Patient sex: F
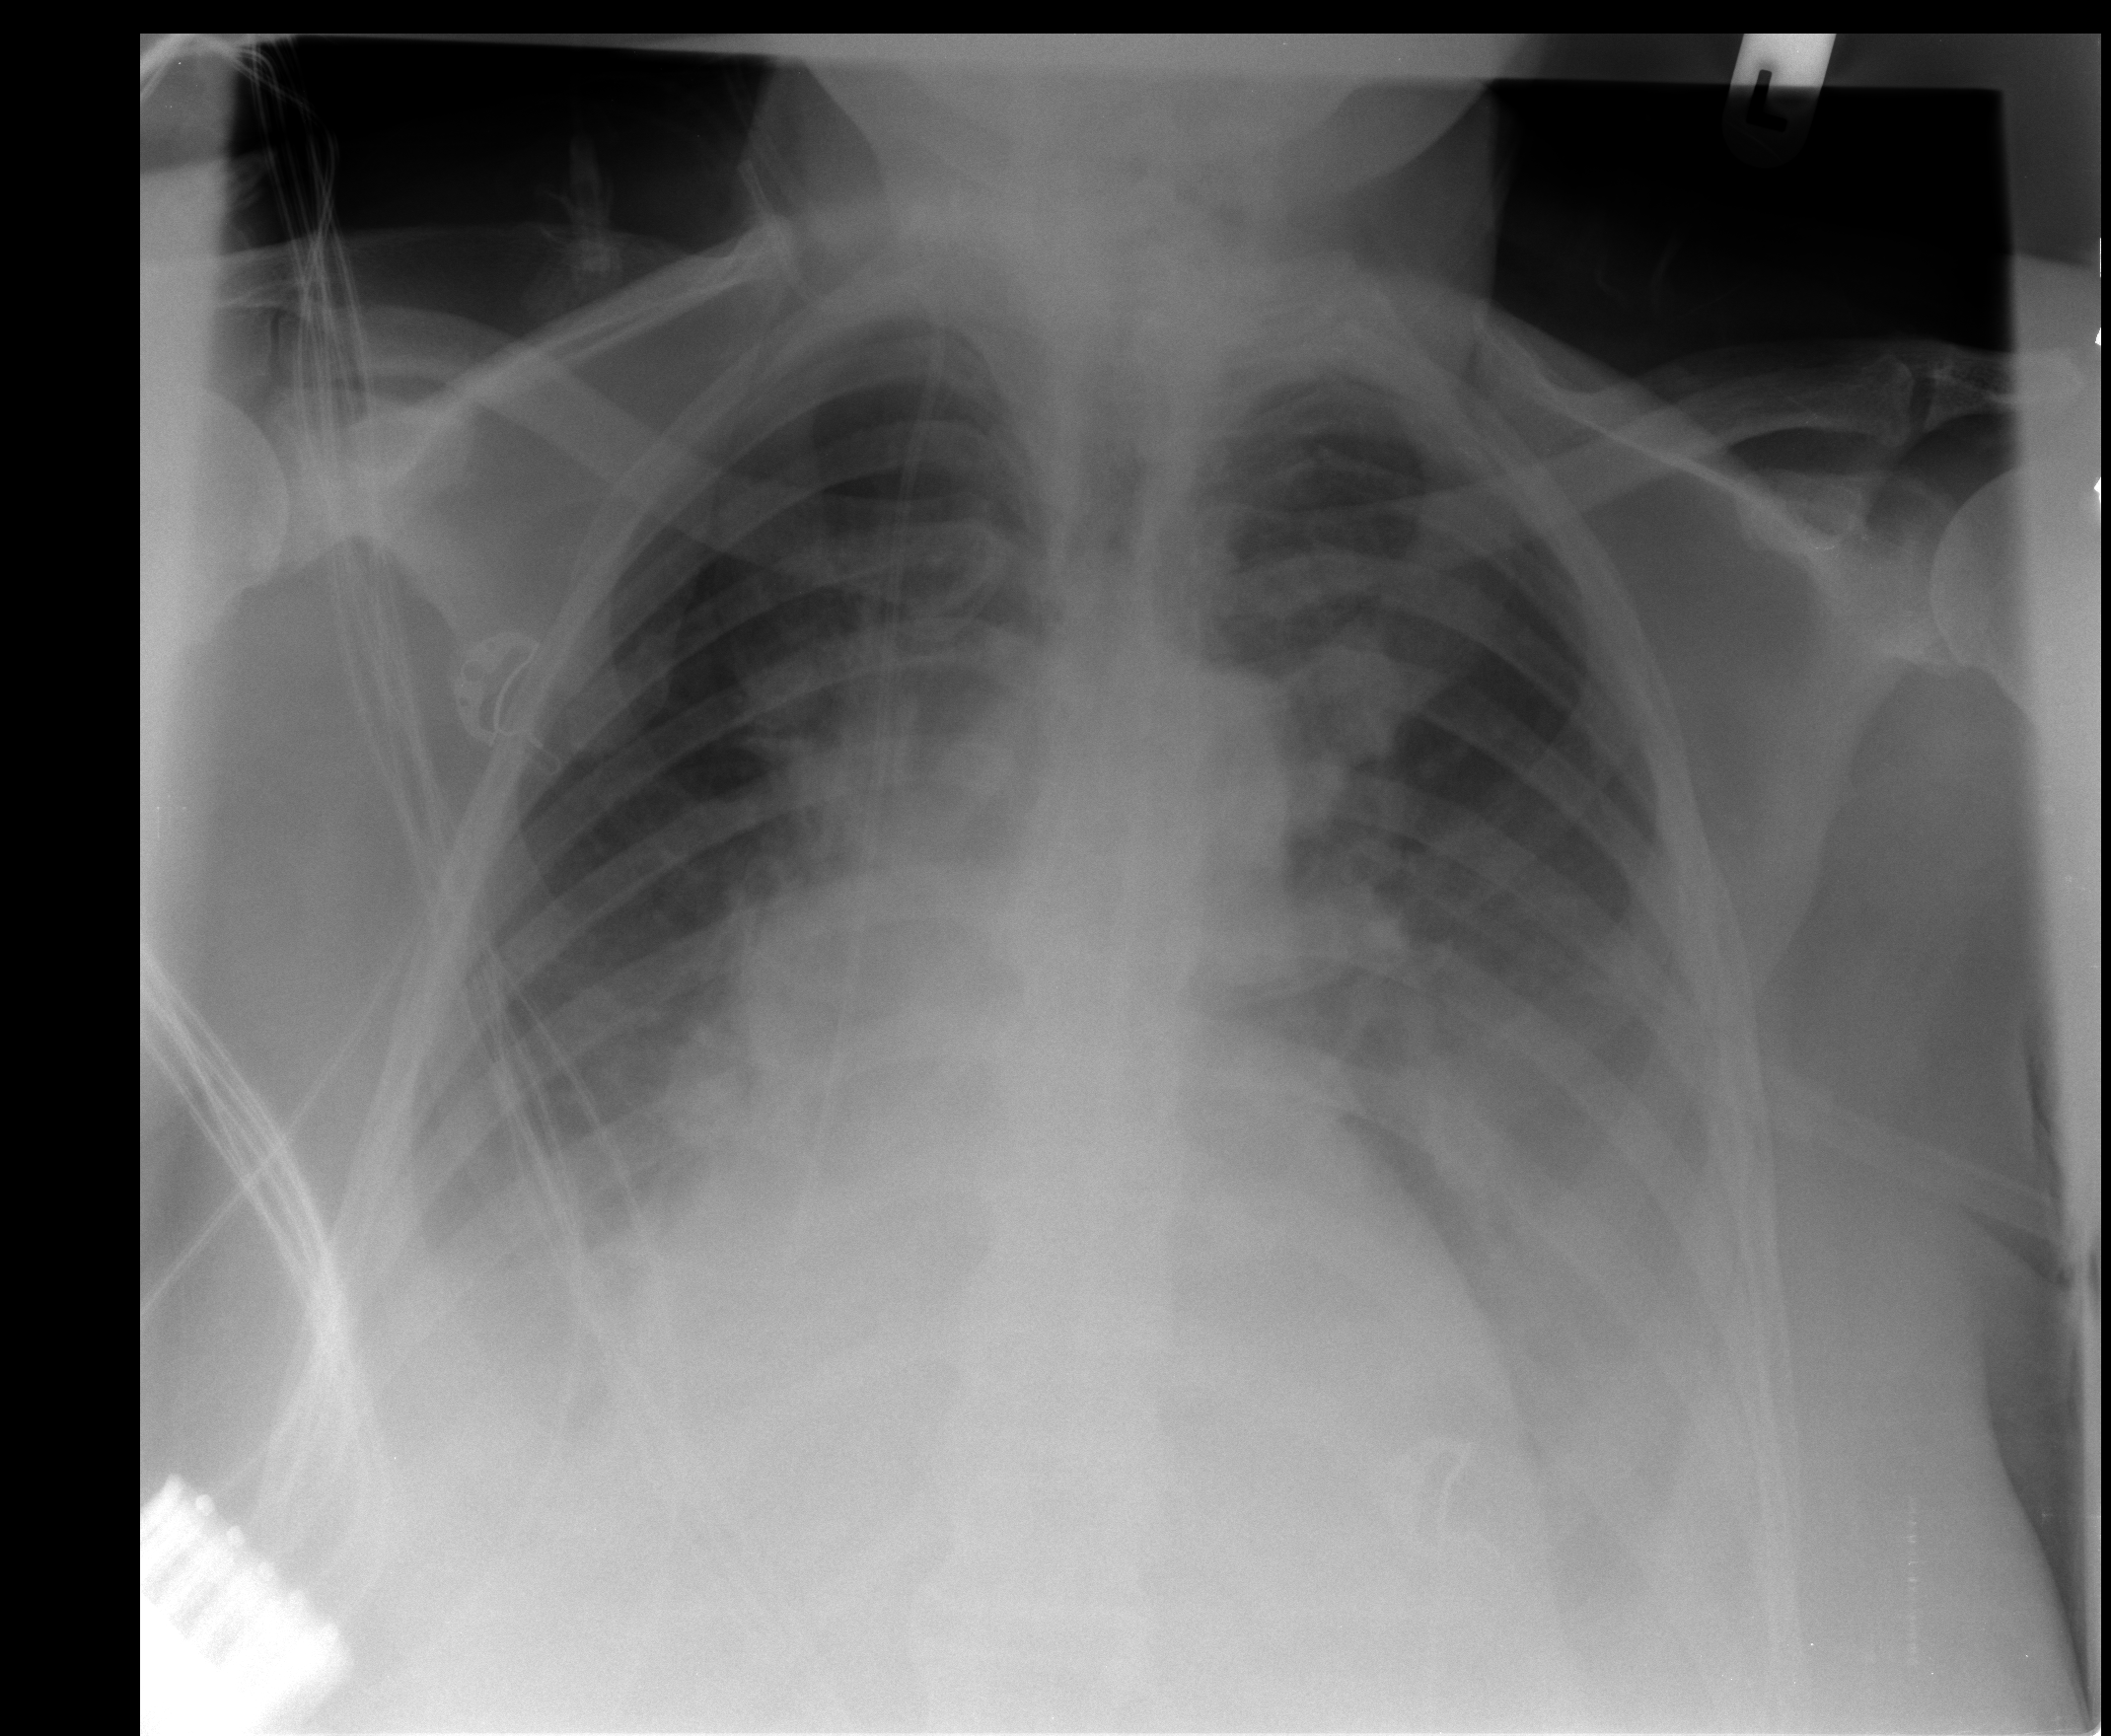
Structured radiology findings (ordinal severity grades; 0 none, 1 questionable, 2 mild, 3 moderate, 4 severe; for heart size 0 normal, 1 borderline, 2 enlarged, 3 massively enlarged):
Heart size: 2
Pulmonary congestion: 2
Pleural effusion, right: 2
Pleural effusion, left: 3
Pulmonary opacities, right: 1
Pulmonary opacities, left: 1
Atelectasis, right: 2
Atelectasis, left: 2